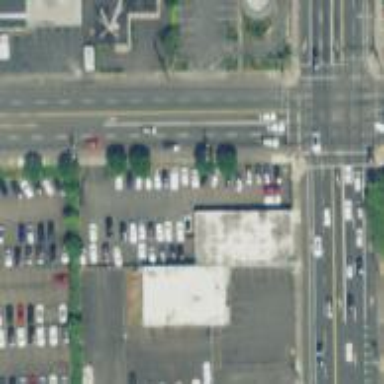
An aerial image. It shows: Car rental service.